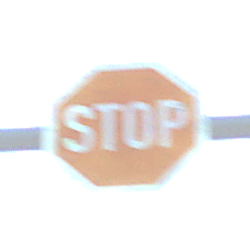
Verkehrszeichen: Stop
Umgebung: Outdoor, Suburban
Tageszeit: MorningAfternoon
Wetter: PartlyCloudy
Licht: Natural
Jahreszeit: NotSpecified
Kontrast: HighContrast